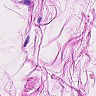
Metastatic tissue present: no